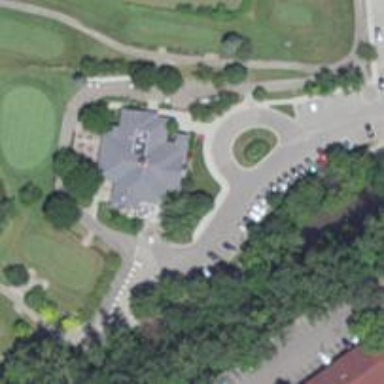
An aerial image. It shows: Golf-related image.